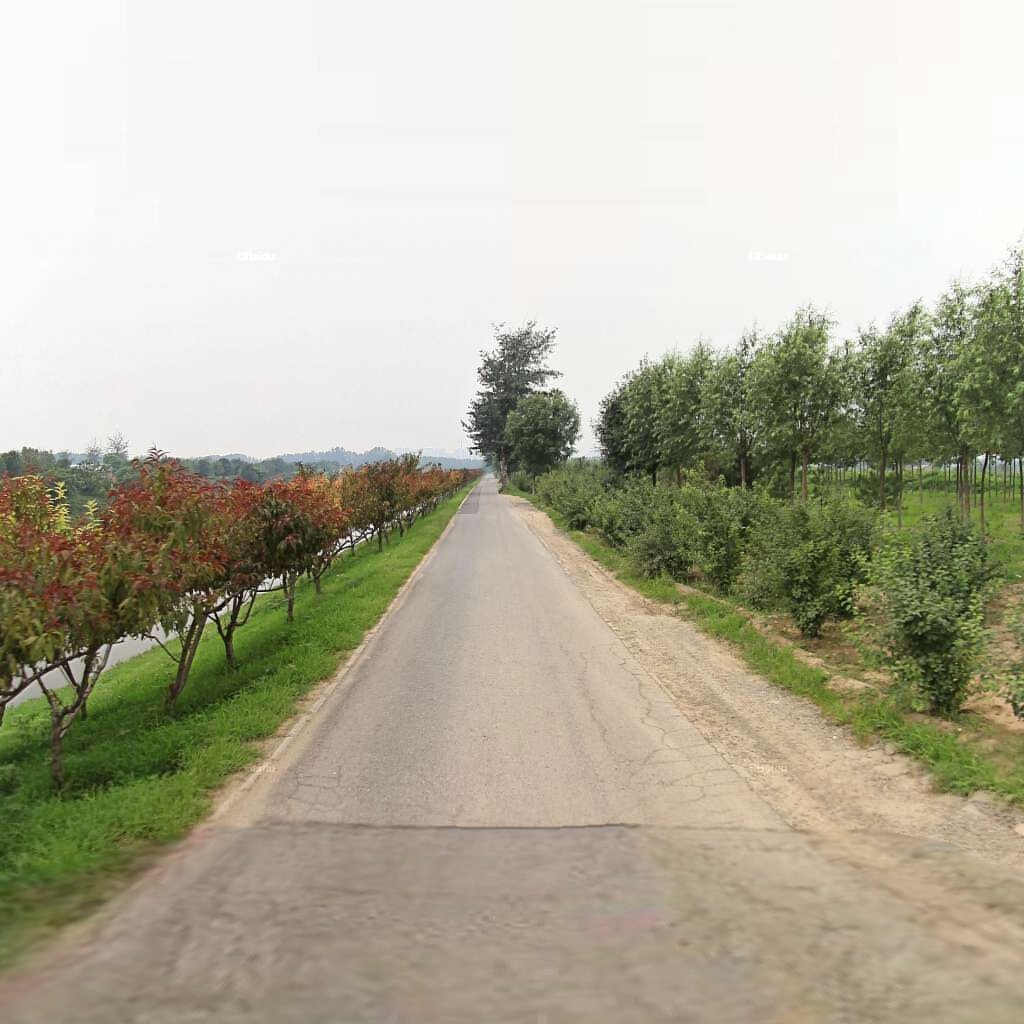
Region: Chaoyang
Road damage annotations: alligator crack, alligator crack